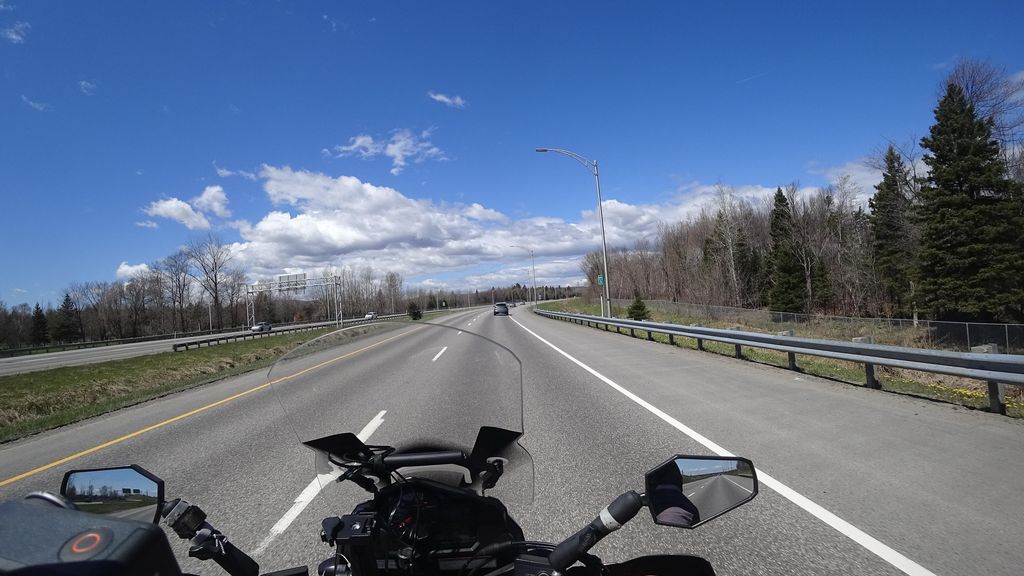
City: quebec_city